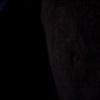
Label: space